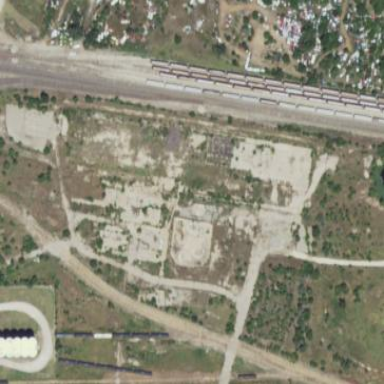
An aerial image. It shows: Historic factory.